Interaction volume radius: 5 \u00c5
Interaction volume height: 20 \u00c5
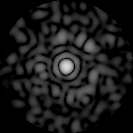
Disorder parameter: 0.8481